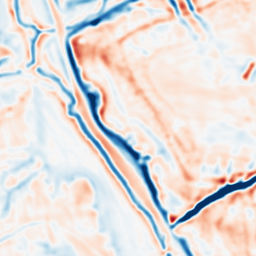
Category: multiscale
Decomposition family: dog
Decomposition parameters: sigma_low: 2
sigma_high: 5
Upsampling method: sinc_blackman
Upsampling parameters: scale: 2
kernel_size: 8
Upsampling scale: 2